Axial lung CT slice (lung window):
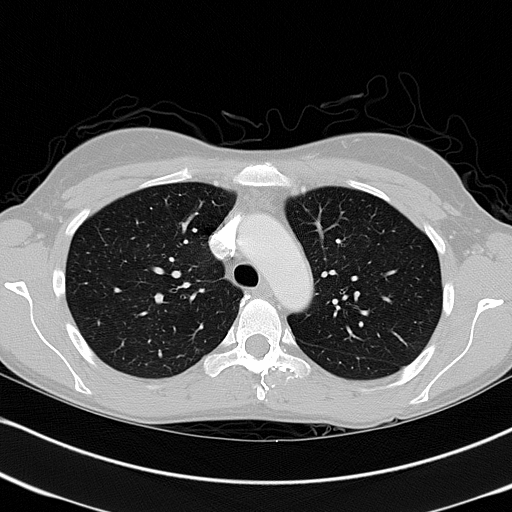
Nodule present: no